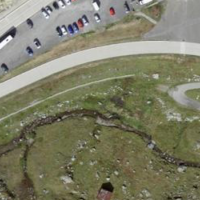
EUNIS habitat code: 31
Species observed at this site:
Prunella collaris
Pyrrhocorax graculus
Anthus spinoletta
Buteo buteo
Aquila chrysaetos
Corvus corax
Motacilla alba